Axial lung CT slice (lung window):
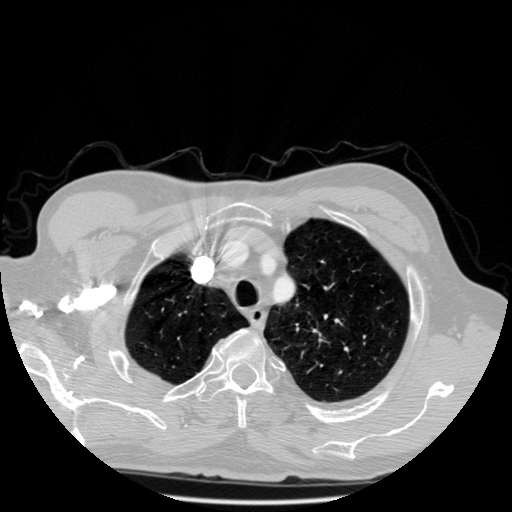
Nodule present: no